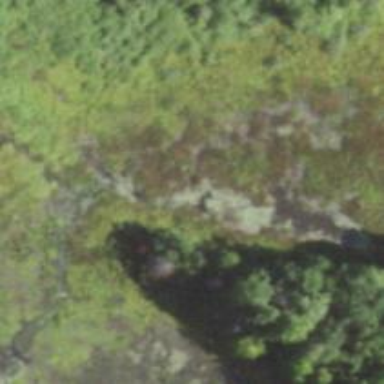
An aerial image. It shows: Bird hide located in leisure land.